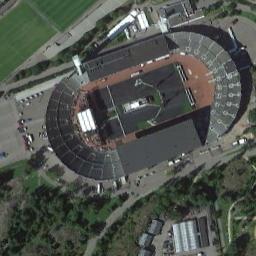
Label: stadium